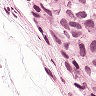
Metastatic tissue present: yes